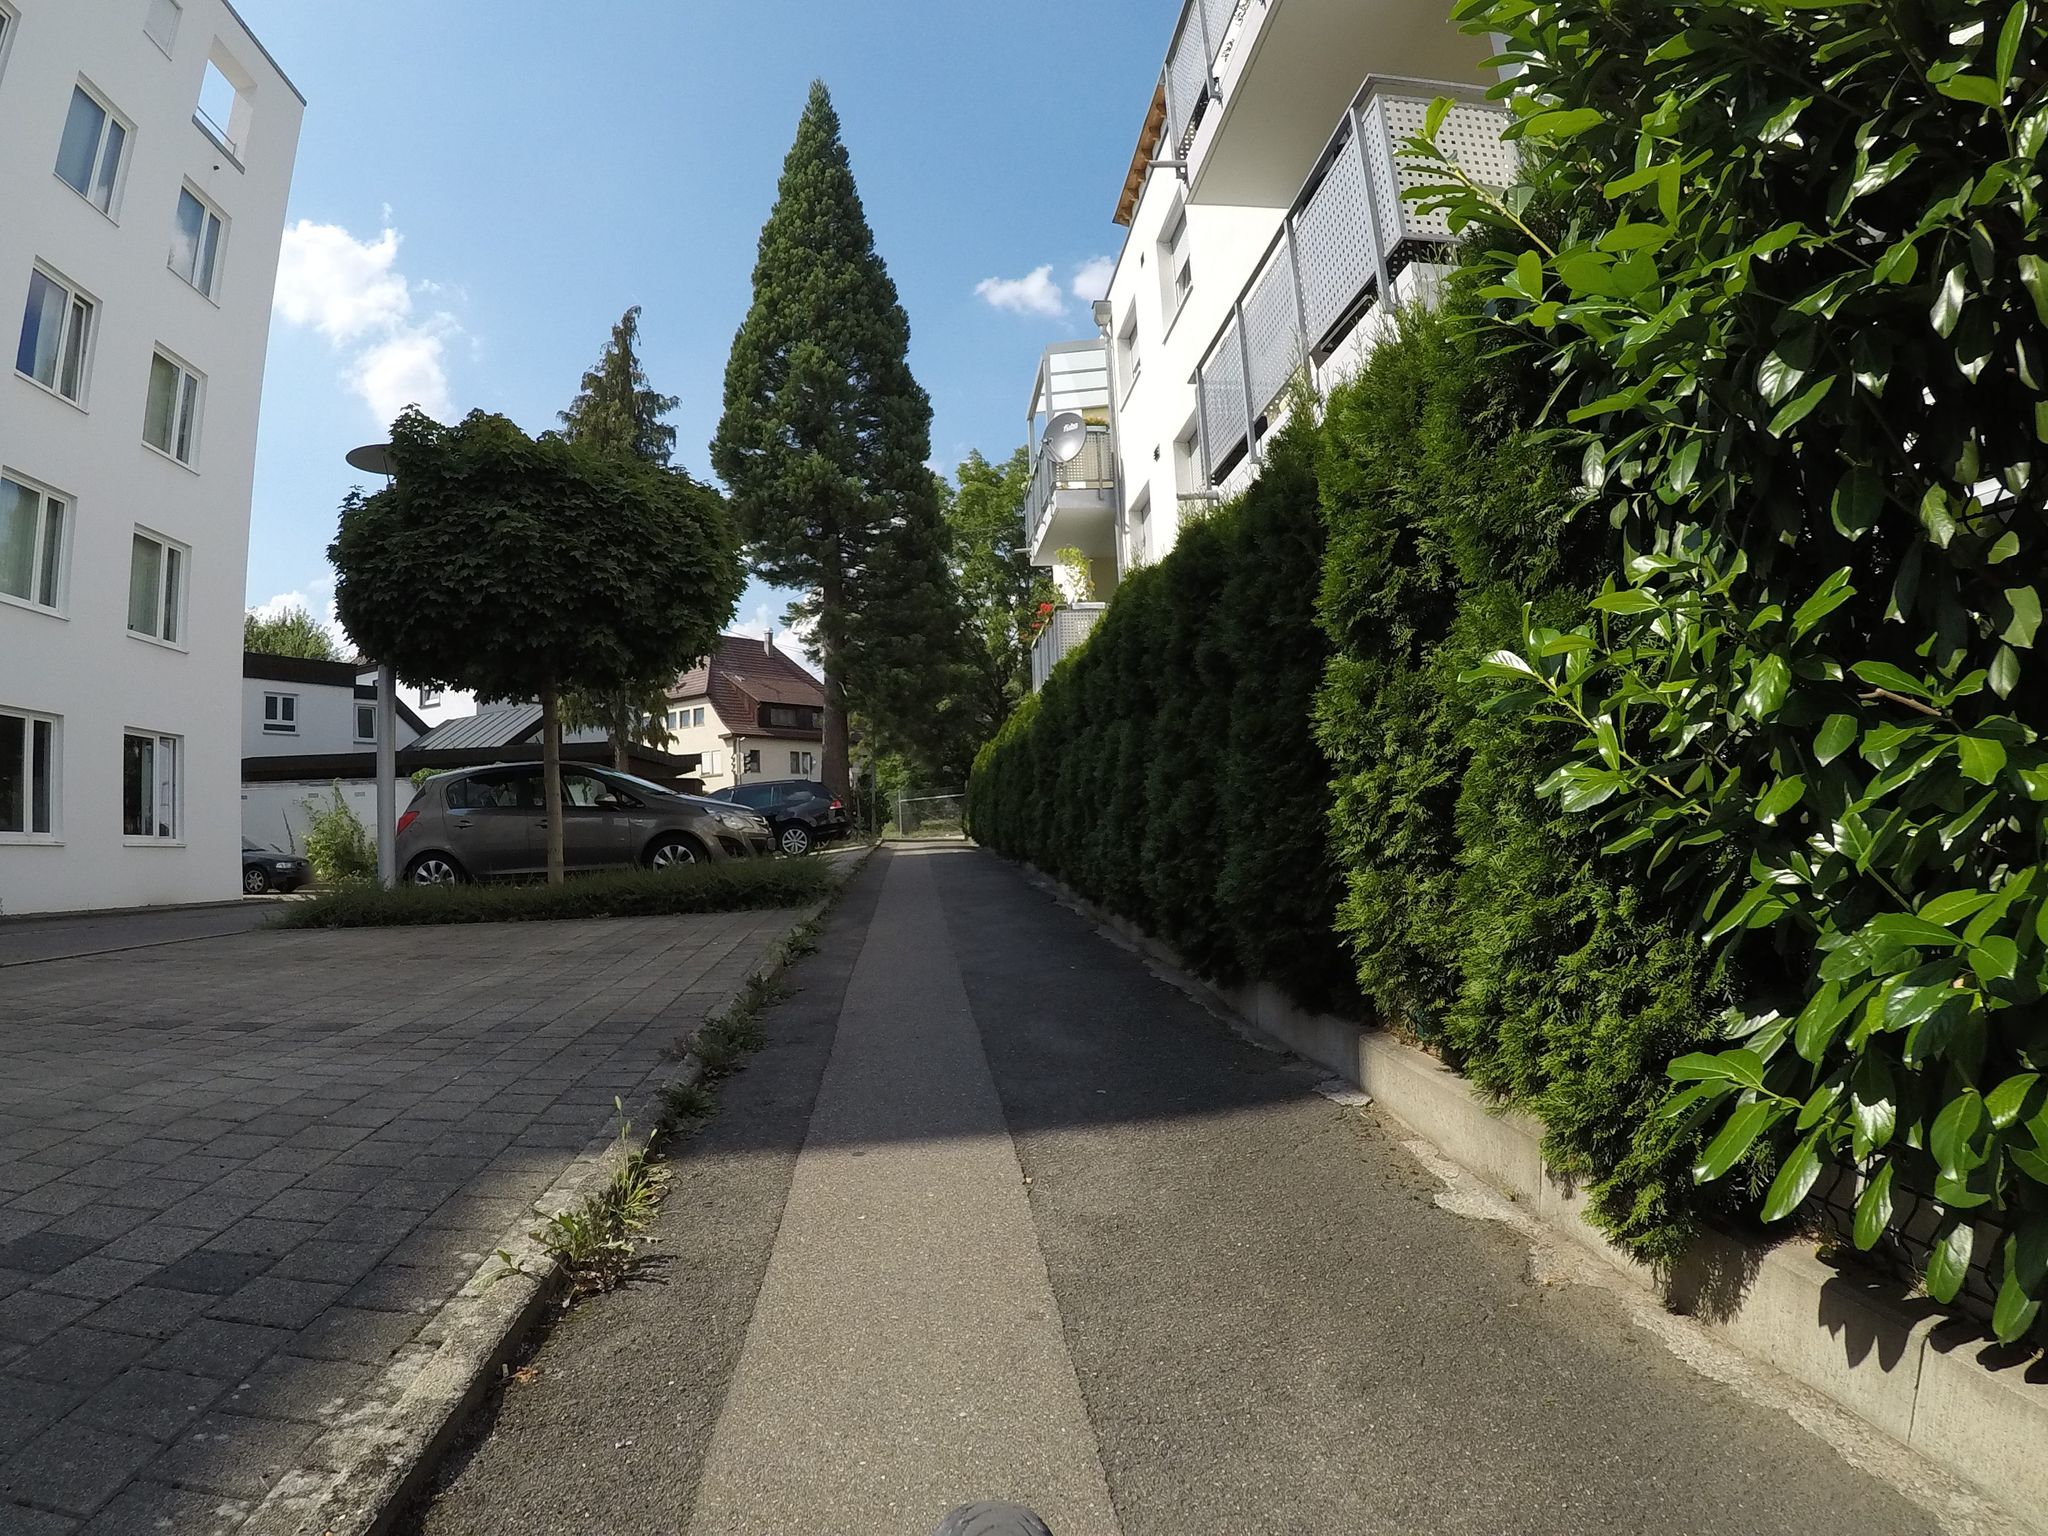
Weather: clear
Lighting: day
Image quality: good
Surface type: walking surface
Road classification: service, footway, path
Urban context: dense urban cluster
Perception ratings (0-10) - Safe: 8.17, Lively: 8.81, Beautiful: 9.49, Boring: 3.41, Depressing: 2.9, Wealthy: 8.76